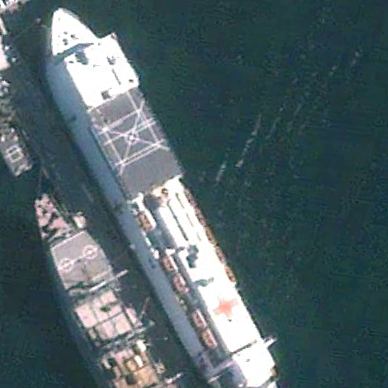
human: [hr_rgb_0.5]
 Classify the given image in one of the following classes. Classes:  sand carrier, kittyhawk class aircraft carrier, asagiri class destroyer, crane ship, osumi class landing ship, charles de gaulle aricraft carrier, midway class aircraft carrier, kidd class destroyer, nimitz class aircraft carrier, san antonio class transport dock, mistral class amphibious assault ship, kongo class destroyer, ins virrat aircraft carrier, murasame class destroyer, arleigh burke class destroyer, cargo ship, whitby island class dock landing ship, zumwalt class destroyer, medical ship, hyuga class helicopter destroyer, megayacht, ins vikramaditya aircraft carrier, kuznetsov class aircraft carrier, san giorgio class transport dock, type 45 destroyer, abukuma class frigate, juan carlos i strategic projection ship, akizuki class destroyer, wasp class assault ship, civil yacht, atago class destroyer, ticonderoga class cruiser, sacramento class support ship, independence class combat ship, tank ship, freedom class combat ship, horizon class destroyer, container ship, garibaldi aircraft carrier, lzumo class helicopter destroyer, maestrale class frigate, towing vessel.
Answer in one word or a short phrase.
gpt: Medical ship